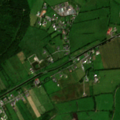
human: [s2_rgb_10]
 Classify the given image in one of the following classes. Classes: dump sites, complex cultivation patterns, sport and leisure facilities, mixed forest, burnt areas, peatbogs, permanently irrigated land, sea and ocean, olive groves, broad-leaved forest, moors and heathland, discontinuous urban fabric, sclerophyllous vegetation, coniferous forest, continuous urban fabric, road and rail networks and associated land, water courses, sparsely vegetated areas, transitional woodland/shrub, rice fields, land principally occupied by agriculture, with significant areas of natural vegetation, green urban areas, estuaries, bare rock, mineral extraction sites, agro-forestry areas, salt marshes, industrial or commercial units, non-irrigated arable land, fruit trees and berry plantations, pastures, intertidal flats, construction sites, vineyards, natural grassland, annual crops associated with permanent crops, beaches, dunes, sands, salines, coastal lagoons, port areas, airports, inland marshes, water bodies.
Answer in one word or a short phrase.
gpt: pastures, complex cultivation patterns, land principally occupied by agriculture, with significant areas of natural vegetation, mixed forest